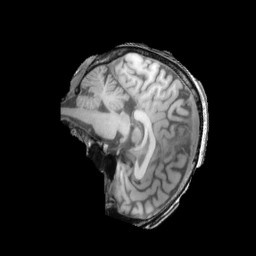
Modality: T1w
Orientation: sagittal
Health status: ill
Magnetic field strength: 3 T